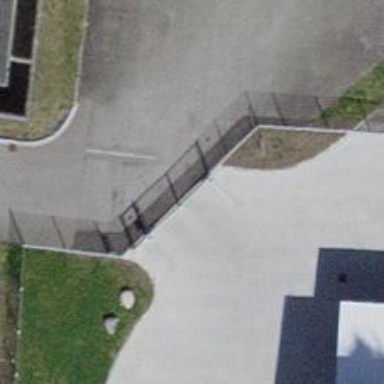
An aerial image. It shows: Gate.